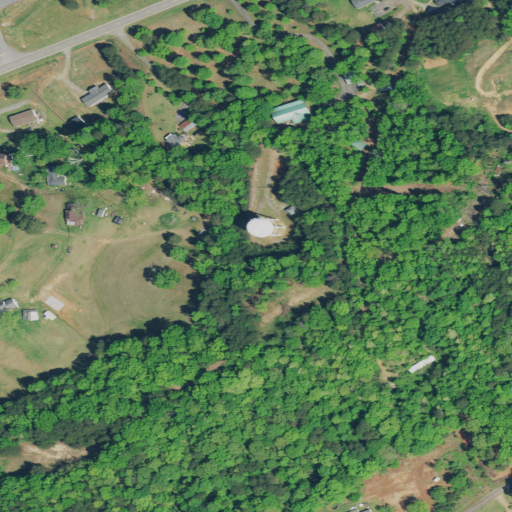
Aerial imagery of mountain in South Carolina named August Hill containing deciduous forest, open development, pasture, low intensity development, mixed forest, shrub, grassland, evergreen forest, and medium intensity development